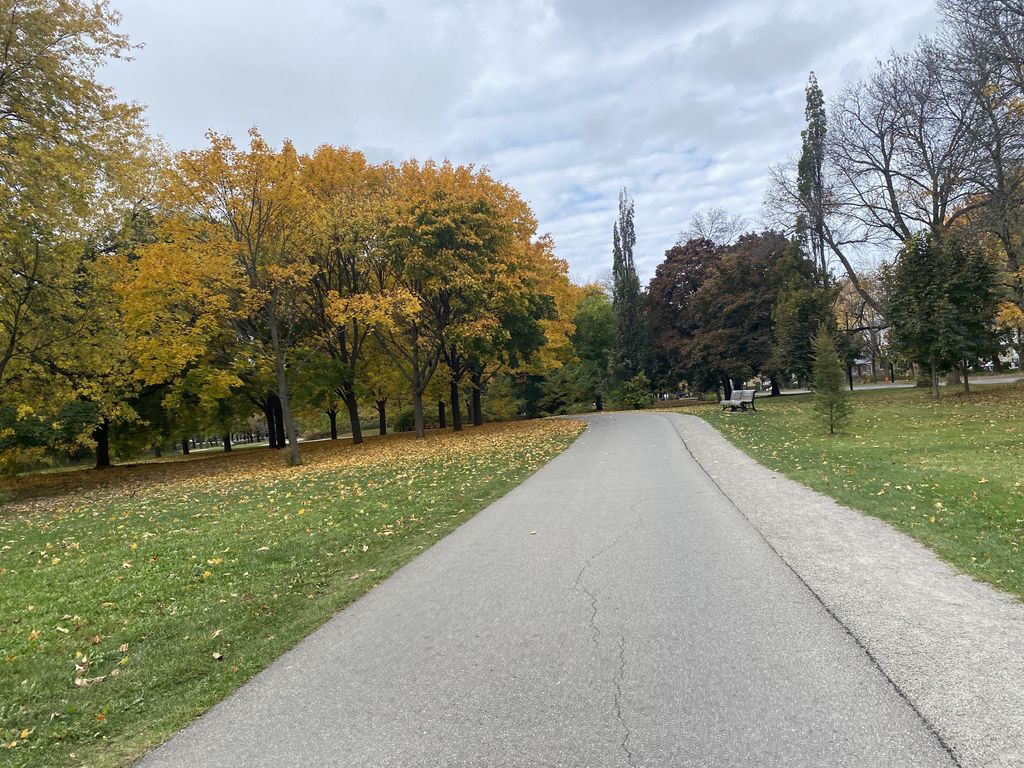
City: montreal